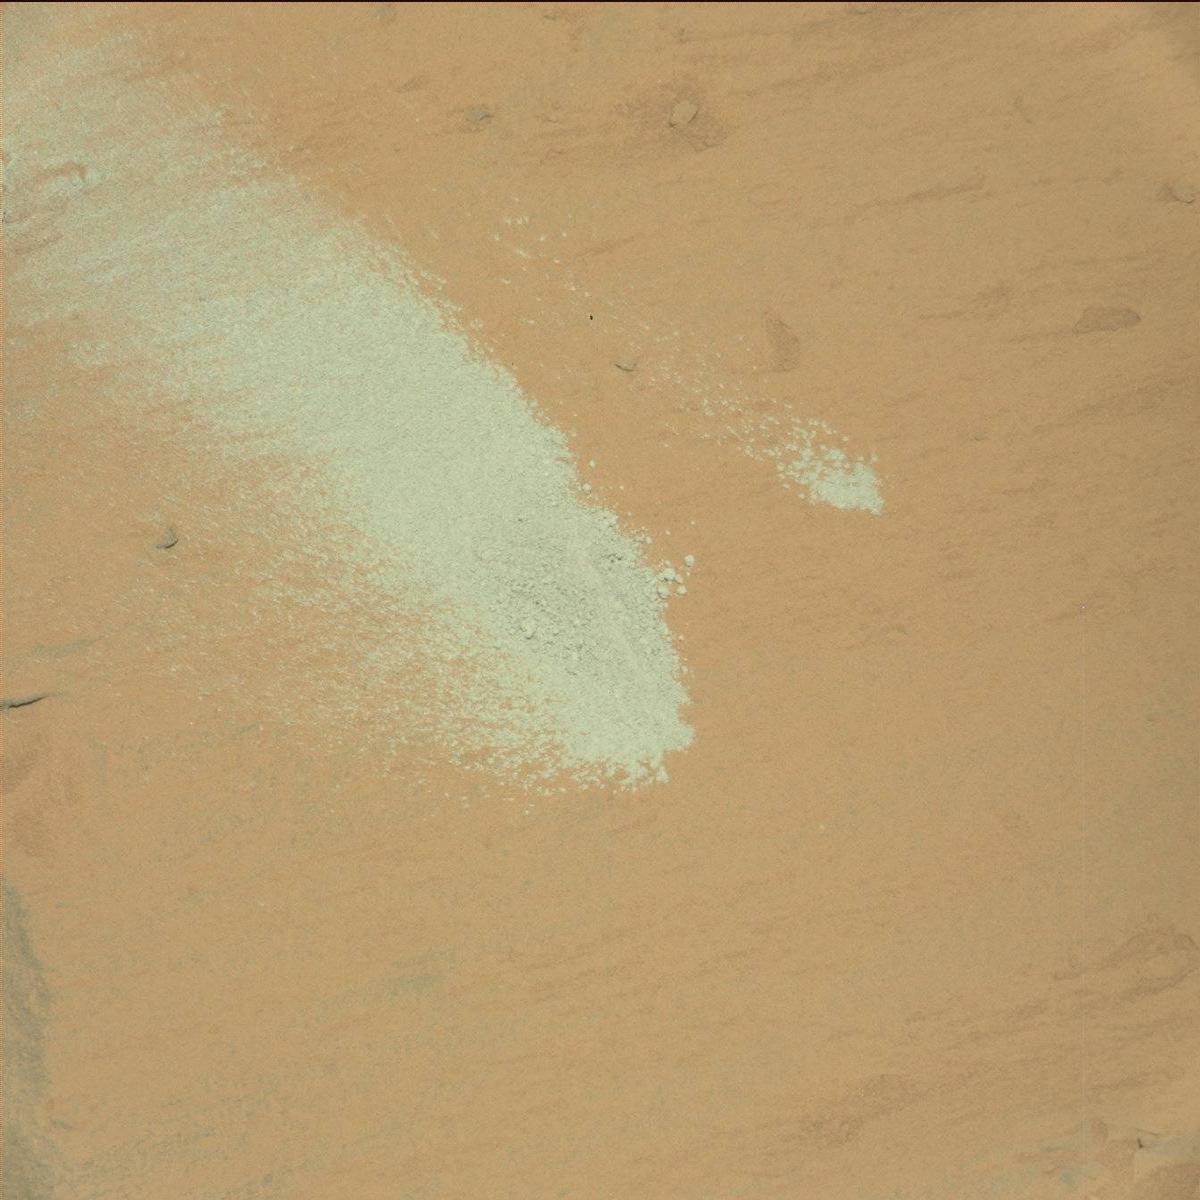
Terrain classes present: Bedrock, Hole, Sand / Soil